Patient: sex M, age 45
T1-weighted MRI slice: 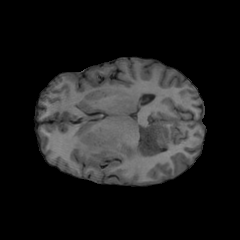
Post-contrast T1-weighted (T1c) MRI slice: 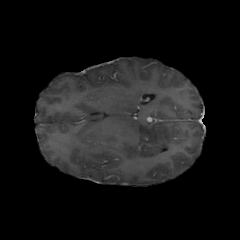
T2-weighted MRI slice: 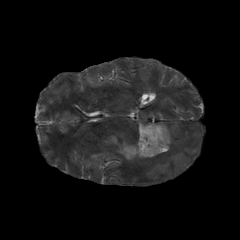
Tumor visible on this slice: yes
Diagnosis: Astrocytoma, IDH-mutant
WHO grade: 2